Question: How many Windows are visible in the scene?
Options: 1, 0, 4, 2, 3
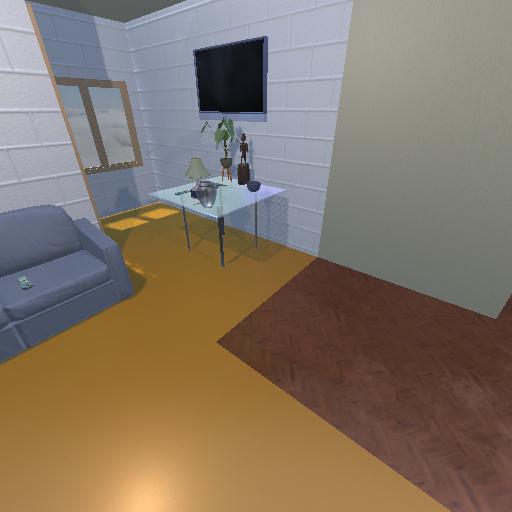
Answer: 1